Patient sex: M
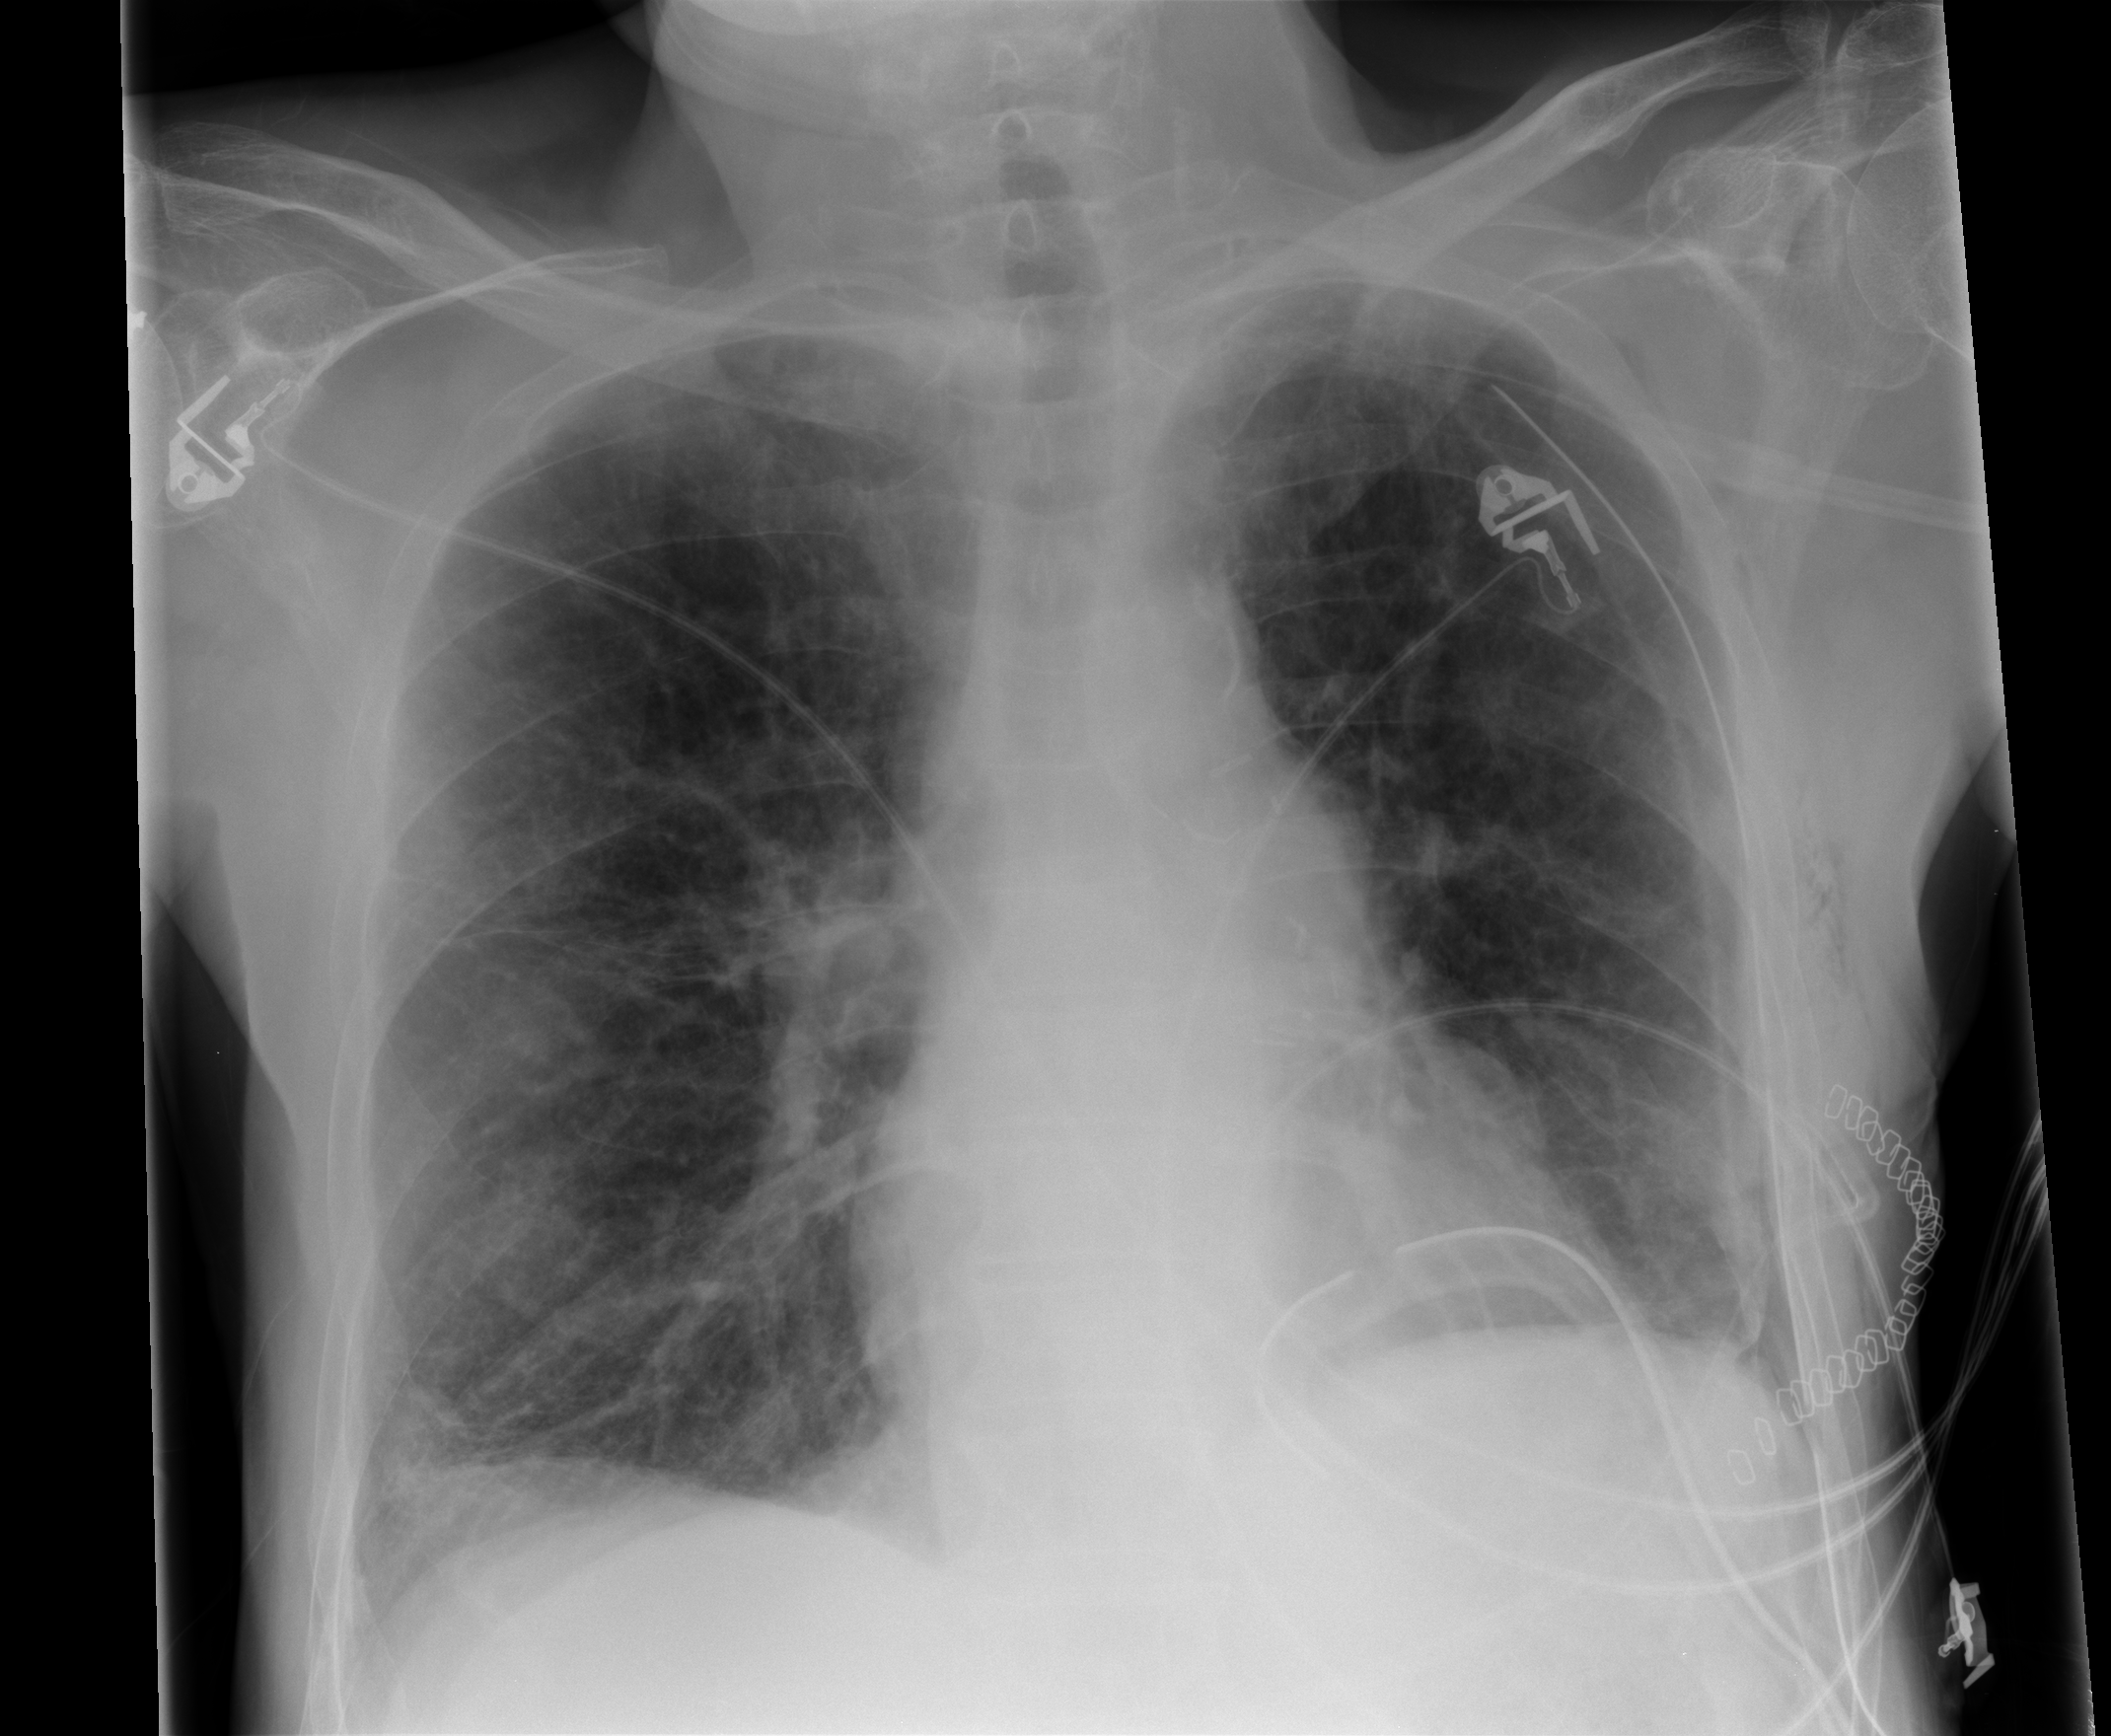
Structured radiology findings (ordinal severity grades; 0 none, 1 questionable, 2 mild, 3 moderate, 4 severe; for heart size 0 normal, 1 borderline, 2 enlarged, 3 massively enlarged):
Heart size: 0
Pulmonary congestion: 0
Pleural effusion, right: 0
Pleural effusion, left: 0
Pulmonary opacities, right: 0
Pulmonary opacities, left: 0
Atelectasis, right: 2
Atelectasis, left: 2